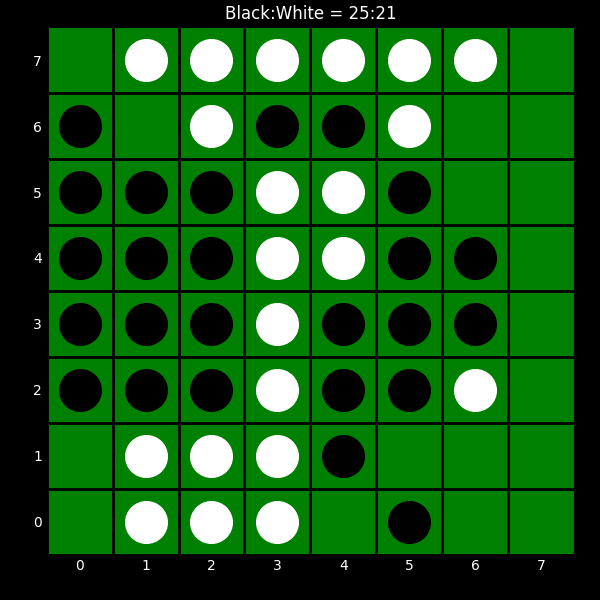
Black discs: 25
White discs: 21